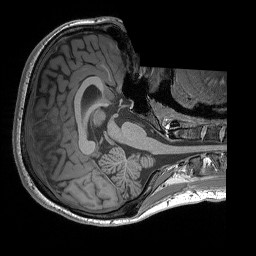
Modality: T1w
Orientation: axial
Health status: healthy
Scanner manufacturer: siemens
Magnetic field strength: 3 T